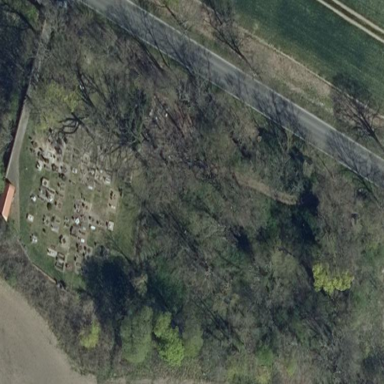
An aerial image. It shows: Cemetery.